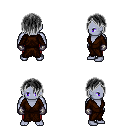
a pixel art fantasy rpg character, male body template, dark elf, purple skin, brown robe, red pants, gray bangs hairstyle, metal gloves, four views (front, back, left, right), 2x2 character sprite sheet, small pixel art, hard edges, no anti-aliasing